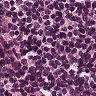
Metastatic tissue present: no